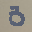
Label: 3